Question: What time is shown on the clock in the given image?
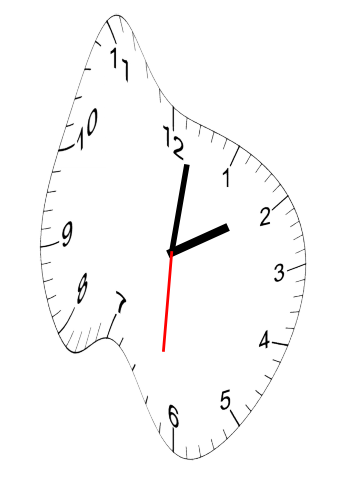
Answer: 02:01:31